Field crop: maize
Growth stage: 2
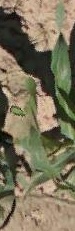
Species: maize